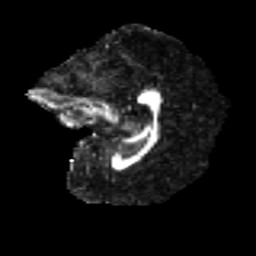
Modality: FA
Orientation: sagittal
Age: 40
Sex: female
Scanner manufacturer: ge
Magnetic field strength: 3 T
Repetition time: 7.8 s
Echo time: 0.0606 s